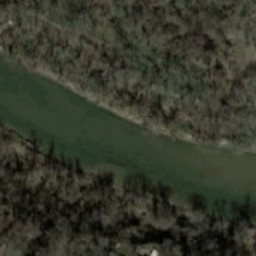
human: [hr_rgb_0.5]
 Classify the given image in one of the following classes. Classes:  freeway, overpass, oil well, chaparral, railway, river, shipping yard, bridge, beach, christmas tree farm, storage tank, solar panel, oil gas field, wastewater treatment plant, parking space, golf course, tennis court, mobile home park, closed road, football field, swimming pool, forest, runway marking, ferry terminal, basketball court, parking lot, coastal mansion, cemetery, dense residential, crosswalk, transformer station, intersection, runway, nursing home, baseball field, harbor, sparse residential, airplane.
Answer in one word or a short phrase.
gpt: river